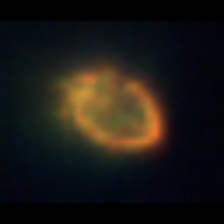
Taxon: Ciliates
Group: Other